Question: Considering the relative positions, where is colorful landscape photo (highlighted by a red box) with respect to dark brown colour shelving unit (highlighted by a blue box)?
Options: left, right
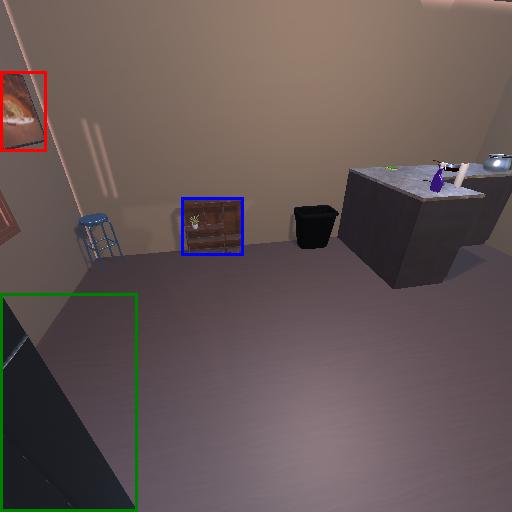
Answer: left